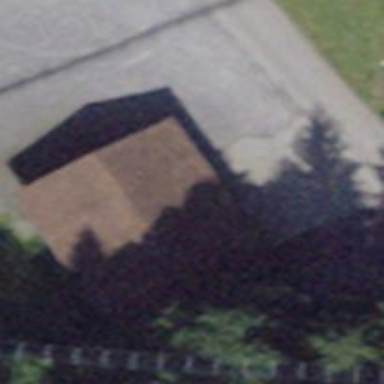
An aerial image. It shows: Shelter.